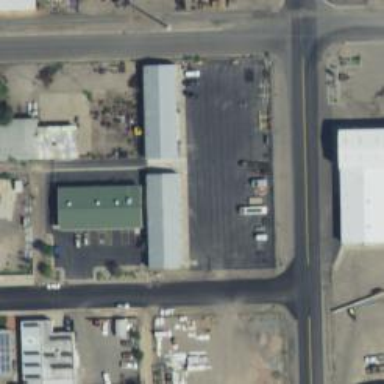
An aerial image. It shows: Alleyway designated as service road.